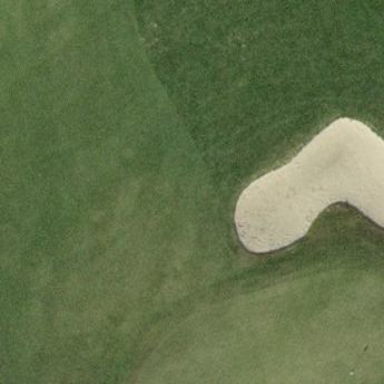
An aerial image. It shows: Bunker on golf course.